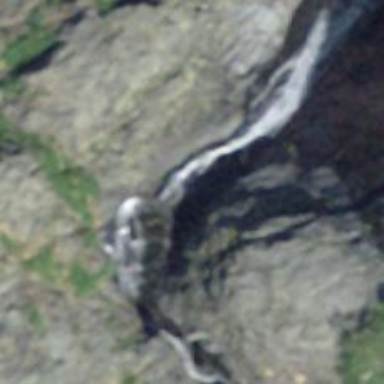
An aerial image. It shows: Beautiful waterfall in nature.